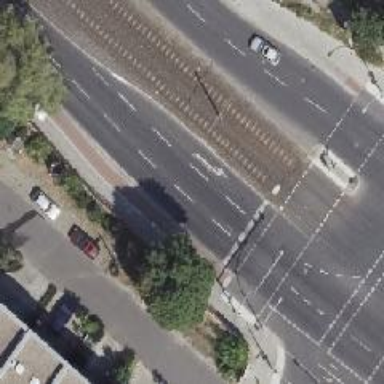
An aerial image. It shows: Road with traffic signals.